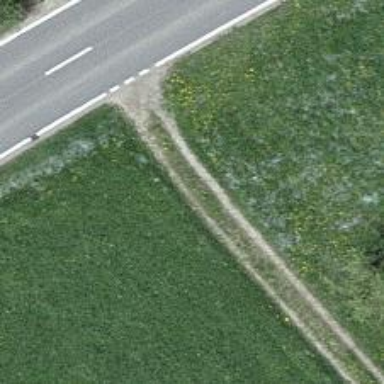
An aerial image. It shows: Grass track with grade5 tracktype.